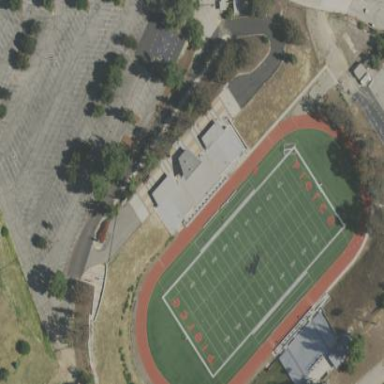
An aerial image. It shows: Pitch for American football with artificial turf surface.